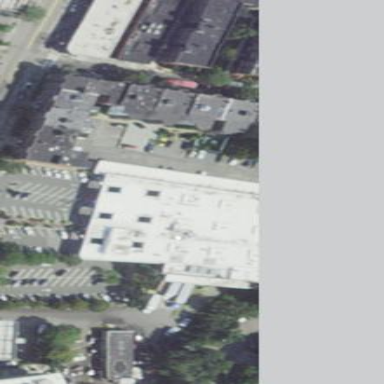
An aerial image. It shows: Retail building housing supermarket.